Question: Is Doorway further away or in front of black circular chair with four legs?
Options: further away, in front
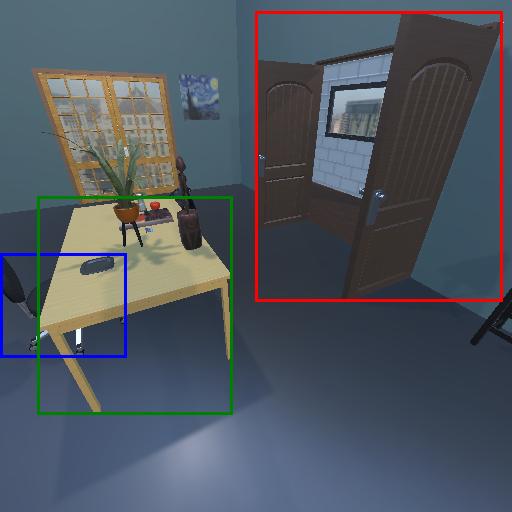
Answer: further away